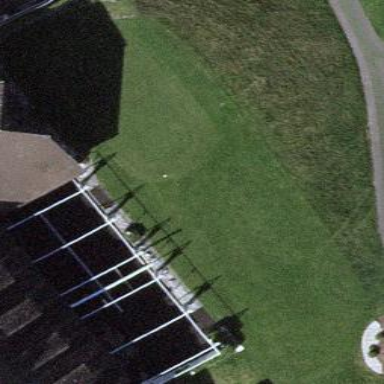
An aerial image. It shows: Grass area designated as golf tee.